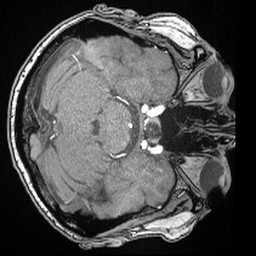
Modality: angio
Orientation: axial
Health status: ill
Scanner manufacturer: siemens
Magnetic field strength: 3 T
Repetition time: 0.022 s
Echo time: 0.0036 s